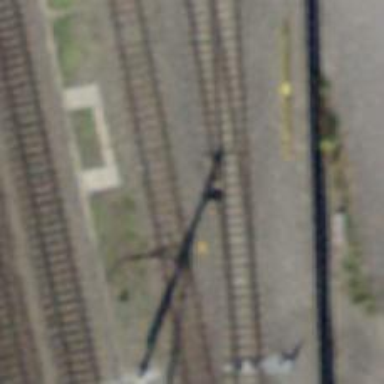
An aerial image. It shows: Railway switch.